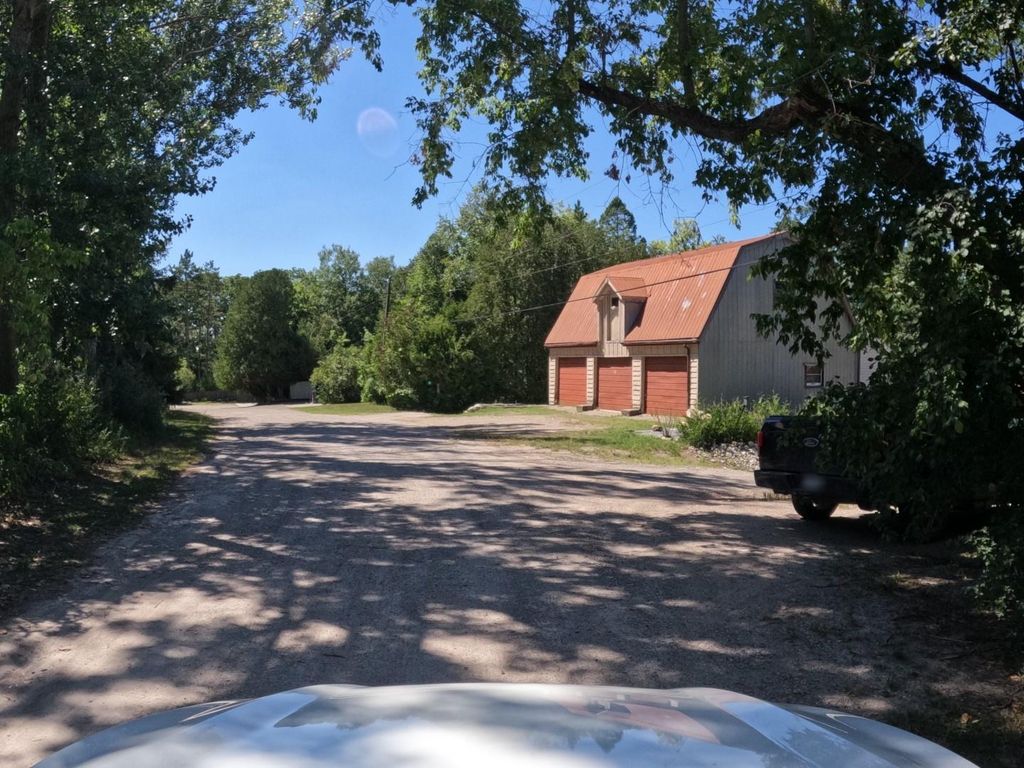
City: kitchener-waterloo